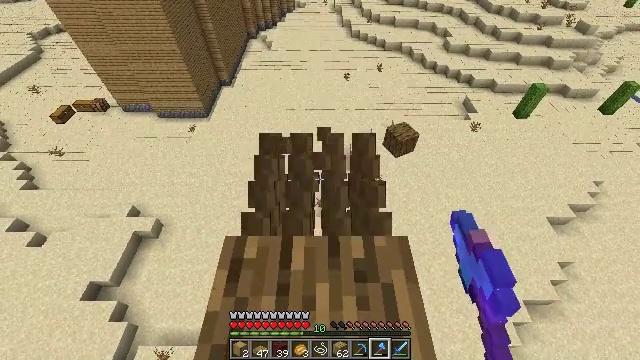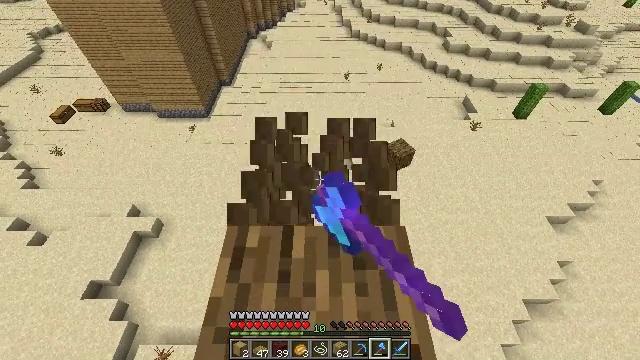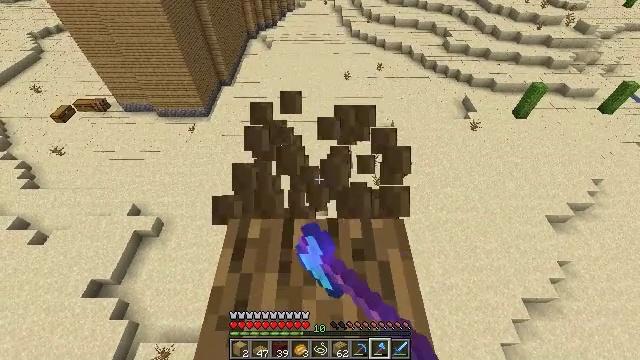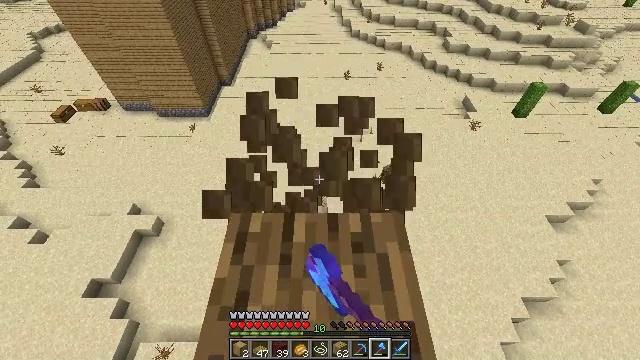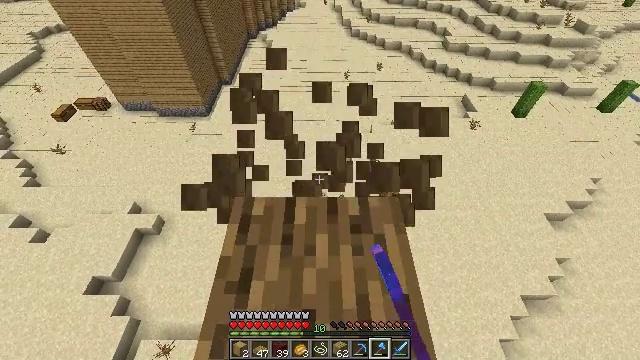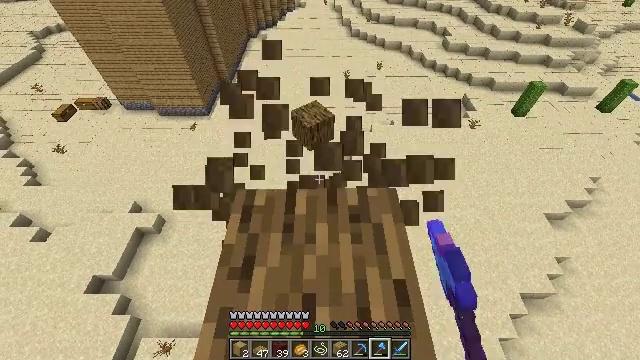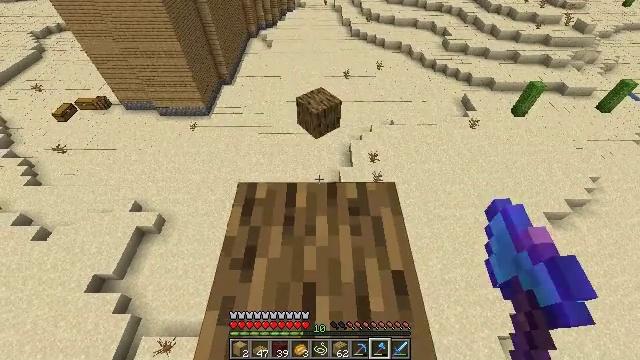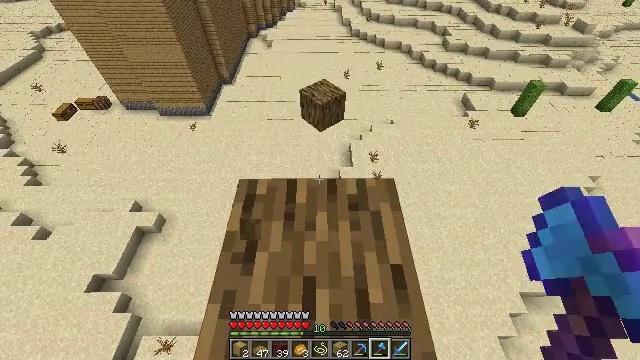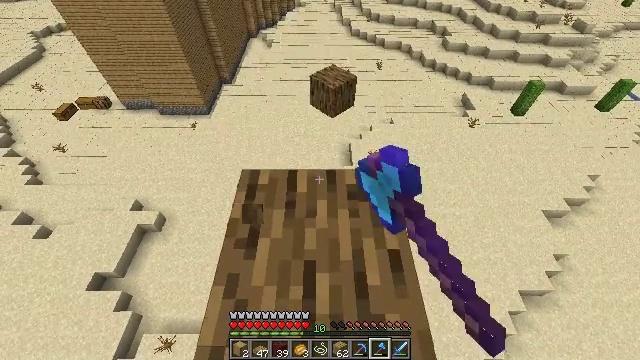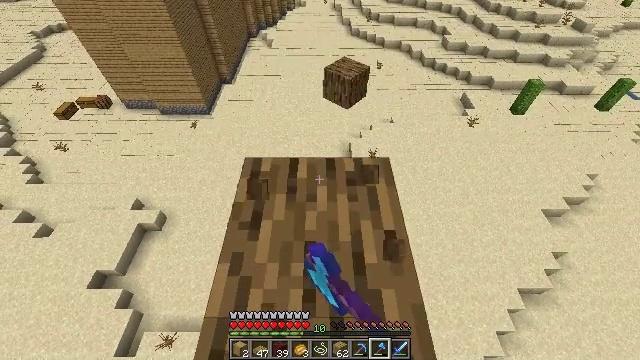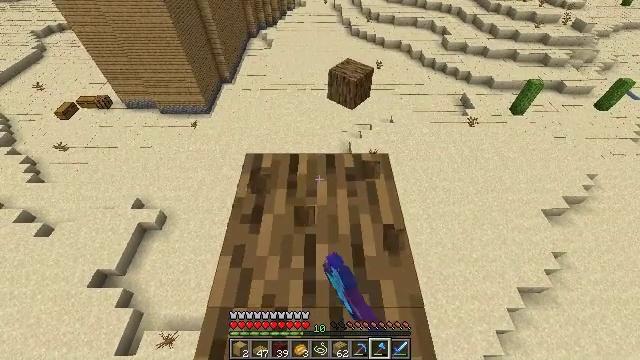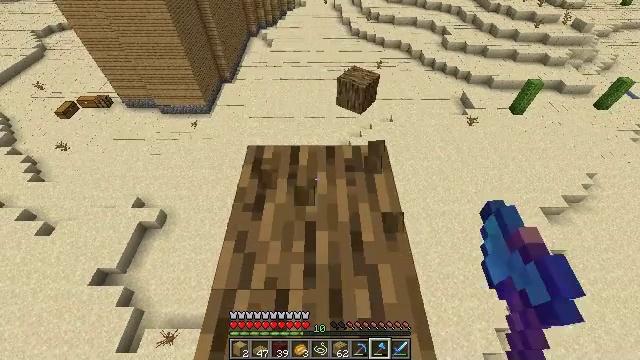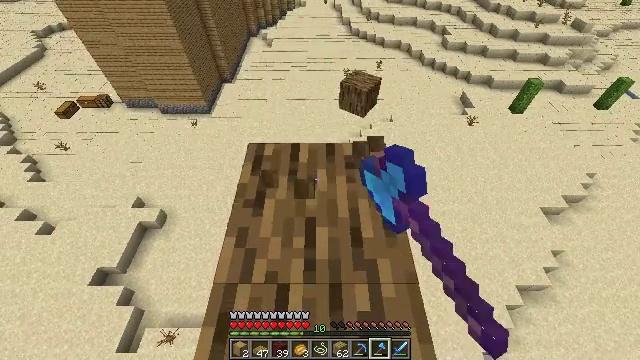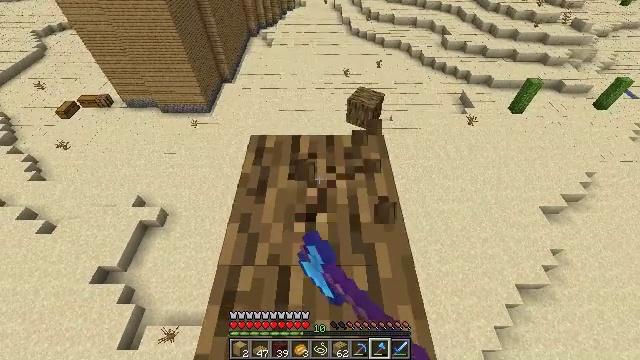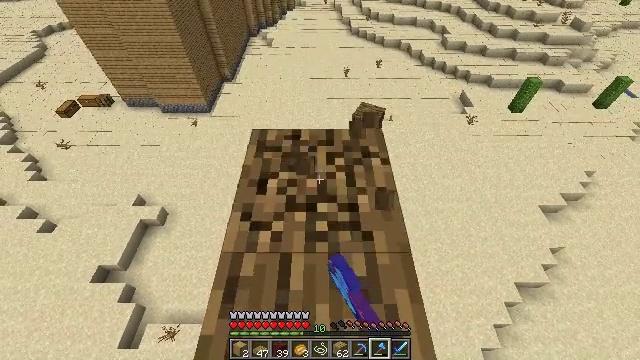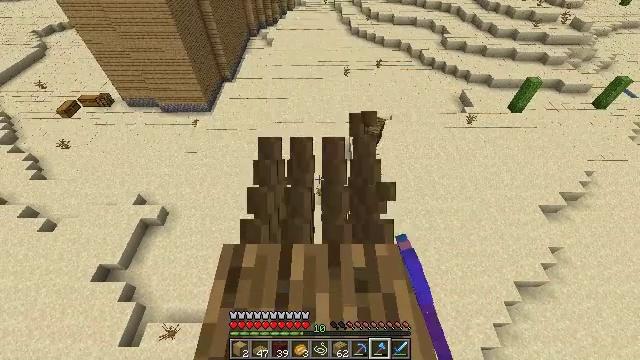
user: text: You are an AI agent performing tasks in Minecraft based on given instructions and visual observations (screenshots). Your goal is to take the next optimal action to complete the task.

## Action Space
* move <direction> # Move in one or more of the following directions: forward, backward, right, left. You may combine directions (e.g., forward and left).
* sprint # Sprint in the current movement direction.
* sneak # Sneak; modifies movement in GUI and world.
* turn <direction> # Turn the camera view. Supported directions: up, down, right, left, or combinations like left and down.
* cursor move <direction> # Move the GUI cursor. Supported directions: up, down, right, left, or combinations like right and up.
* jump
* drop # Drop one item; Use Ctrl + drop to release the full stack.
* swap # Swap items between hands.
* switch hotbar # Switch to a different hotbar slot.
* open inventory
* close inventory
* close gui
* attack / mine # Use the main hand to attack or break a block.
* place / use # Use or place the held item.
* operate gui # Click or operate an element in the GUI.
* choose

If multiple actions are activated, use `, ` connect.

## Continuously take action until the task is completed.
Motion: motion action
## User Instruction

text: Harvest oak wood logs.
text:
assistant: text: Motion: move back, sneak, attack / mine
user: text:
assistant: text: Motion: move back, sneak, attack / mine
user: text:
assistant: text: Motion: move back, sneak, attack / mine
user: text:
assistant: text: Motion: move back, sneak, attack / mine
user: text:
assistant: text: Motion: move back, sneak, attack / mine
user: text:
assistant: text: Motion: move back, sneak, attack / mine
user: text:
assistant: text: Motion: move back, sneak, attack / mine
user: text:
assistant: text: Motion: move back, sneak, attack / mine
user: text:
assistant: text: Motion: move back, sneak, attack / mine
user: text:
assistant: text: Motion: move back, sneak, attack / mine
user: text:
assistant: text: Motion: move back, sneak, attack / mine
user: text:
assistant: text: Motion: move back, sneak, attack / mine
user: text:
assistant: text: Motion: move back, sneak, attack / mine
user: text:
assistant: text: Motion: move back, sneak, attack / mine
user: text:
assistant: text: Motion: move back, sneak, attack / mine
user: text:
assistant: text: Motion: move back, sneak, attack / mine
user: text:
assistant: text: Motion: move back, sneak, attack / mine
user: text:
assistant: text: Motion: move back, sneak, attack / mine
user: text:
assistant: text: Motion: move back, sneak, attack / mine
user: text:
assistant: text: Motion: move back, sneak, attack / mine
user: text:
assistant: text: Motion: move back, sneak, attack / mine
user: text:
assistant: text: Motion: move back, sneak, attack / mine
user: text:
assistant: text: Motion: move back, sneak, attack / mine
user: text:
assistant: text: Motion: move back, sneak, attack / mine
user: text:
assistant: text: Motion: move back, sneak, attack / mine
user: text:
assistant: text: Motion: move back, sneak, attack / mine
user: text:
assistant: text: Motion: move back, sneak, attack / mine
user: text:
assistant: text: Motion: move back, sneak, attack / mine
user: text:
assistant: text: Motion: move back, sneak, attack / mine
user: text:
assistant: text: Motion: move back, sneak, attack / mine